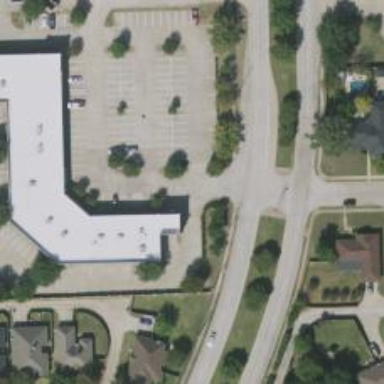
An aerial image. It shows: Flat roof retail building.